Question: list_match.xml
'''
<?xml version="1.0" encoding="utf-8"?>
<RelativeLayout xmlns:android="http://schemas.android.com/apk/res/android"
android:layout_width="fill_parent"
android:layout_height="85dp"
android:background="@drawable/list_selector"
android:orientation="horizontal">
<LinearLayout
android:id="@+id/thumbnail"
android:layout_width="wrap_content"
android:layout_height="wrap_content"
android:layout_alignParentLeft="true"
android:layout_marginRight="5dip"
android:background="@drawable/image_bg"
android:padding="3dip" >
<ImageView
android:id="@+id/self_photo"
android:layout_width="50dip"
android:layout_height="50dip"
android:contentDescription="@string/desc" />
</LinearLayout>
<TextView
android:id="@+id/self_team"
android:layout_width="wrap_content"
android:layout_height="wrap_content"
android:layout_alignLeft="@+id/thumbnail"
android:layout_alignParentBottom="true"
android:layout_alignRight="@+id/thumbnail"
android:layout_below="@+id/thumbnail"
android:gravity="center"
android:textSize="12sp"/>
<TextView
android:id="@+id/opponent"
android:layout_width="wrap_content"
android:layout_height="wrap_content"
android:layout_alignLeft="@+id/textView1"
android:layout_alignRight="@+id/match_score"
android:layout_below="@+id/textView1"
android:textSize="16sp"
android:textStyle="bold" />
<TextView
android:id="@+id/venue"
android:layout_width="wrap_content"
android:layout_height="wrap_content"
android:layout_alignBottom="@+id/self_team"
android:layout_alignLeft="@+id/date_time" />
<TextView
android:id="@+id/player_status"
android:layout_width="wrap_content"
android:layout_height="wrap_content"
android:layout_alignParentRight="true"
android:layout_alignTop="@id/team_name"
android:layout_marginRight="5dip"
android:gravity="right"
android:textColor="#10bcc9"
android:textSize="15sp"
android:textStyle="bold"/>
<TextView
android:id="@+id/textView1"
android:layout_width="wrap_content"
android:layout_height="wrap_content"
android:layout_alignParentTop="true"
android:layout_toRightOf="@+id/thumbnail"
android:text="@string/opponent"
android:textColor="@color/soft_grey"
android:textSize="14sp"
android:textStyle="bold" />
<TextView
android:id="@+id/match_score"
android:layout_width="wrap_content"
android:layout_height="wrap_content"
android:layout_alignRight="@+id/player_status"
android:layout_centerVertical="true"
android:textSize="18sp"
android:textStyle="bold" />
<TextView
android:id="@+id/date_time"
android:layout_width="wrap_content"
android:layout_height="wrap_content"
android:layout_above="@+id/venue"
android:layout_alignLeft="@+id/opponent" />
<TextView
android:id="@+id/absent"
android:layout_width="wrap_content"
android:layout_height="wrap_content"
android:layout_alignBaseline="@+id/venue"
android:layout_alignBottom="@+id/venue"
android:layout_alignRight="@+id/match_score" />
<TextView
android:id="@+id/time_remain"
android:layout_width="wrap_content"
android:layout_height="wrap_content"
android:layout_alignBaseline="@+id/opponent"
android:layout_alignBottom="@+id/opponent"
android:layout_alignRight="@+id/opponent"
android:textStyle="bold" />
</RelativeLayout>
'''

is there a way change list like picture above with same height?
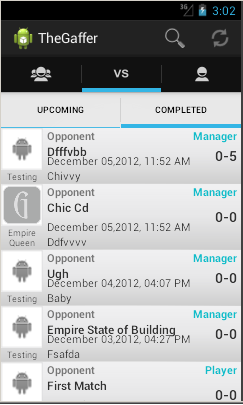
Answer: You can set the TextView with id self_team with this parameters:
'''
<TextView
android:id="@+id/self_team"
android:layout_width="wrap_content"
android:layout_height="wrap_content"
android:layout_alignLeft="@+id/thumbnail"
android:layout_alignParentBottom="true"
android:layout_alignRight="@+id/thumbnail"
android:layout_below="@+id/thumbnail"
android:maxLines="1"
android:ellipsize="end"
android:gravity="center"
android:textSize="12sp"/>
'''
so it will only have one line. Hope that helps.